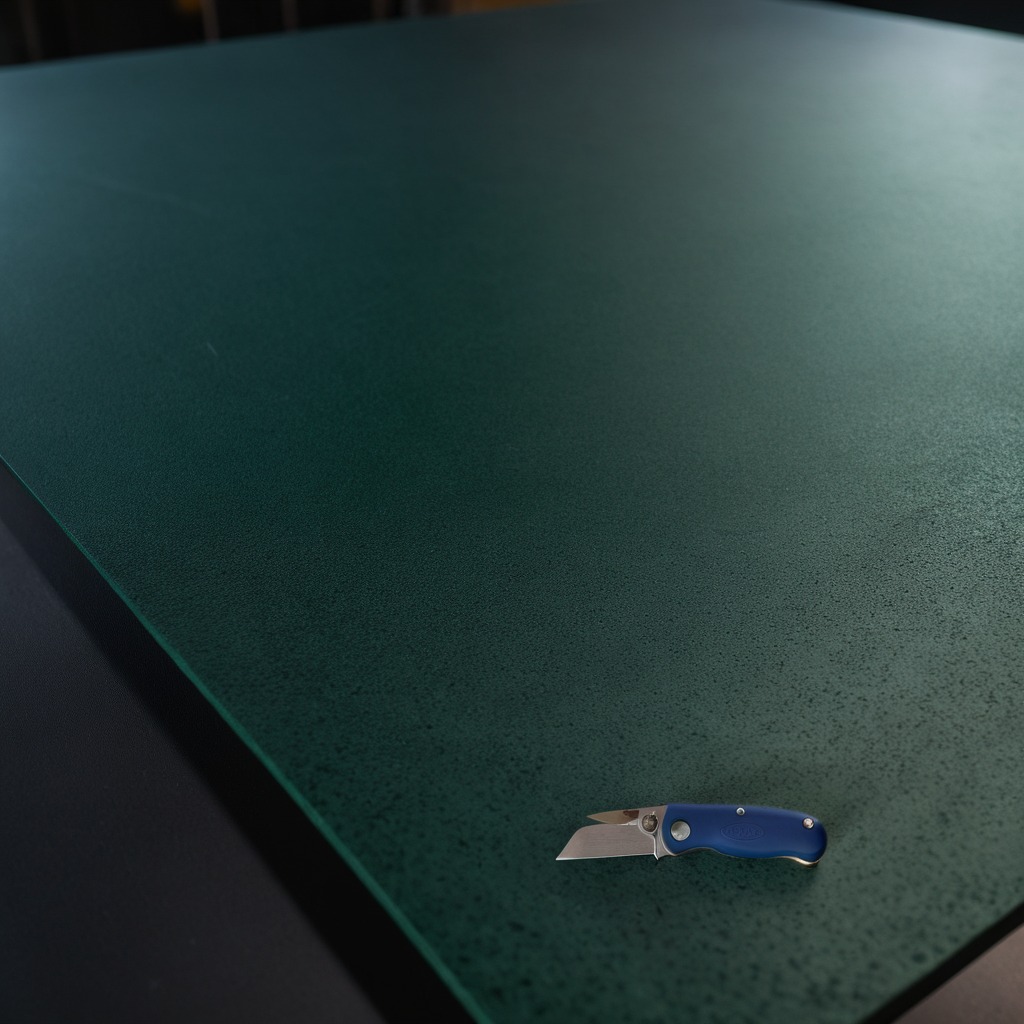
A utility knife lying on a clean granite tabletop inside a workshop at night dim ambient light soft shadows worn but beneath the mat